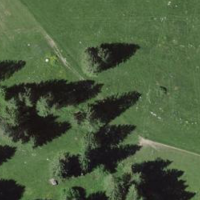
EUNIS habitat code: 41
Species observed at this site:
Bombus barbutellus